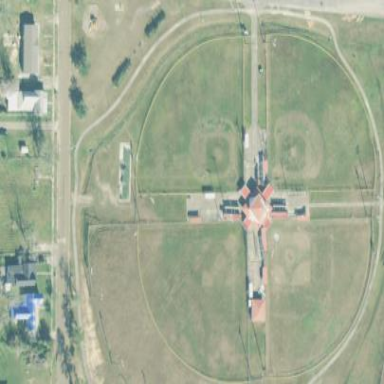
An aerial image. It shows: Baseball pitch for leisure land activities.